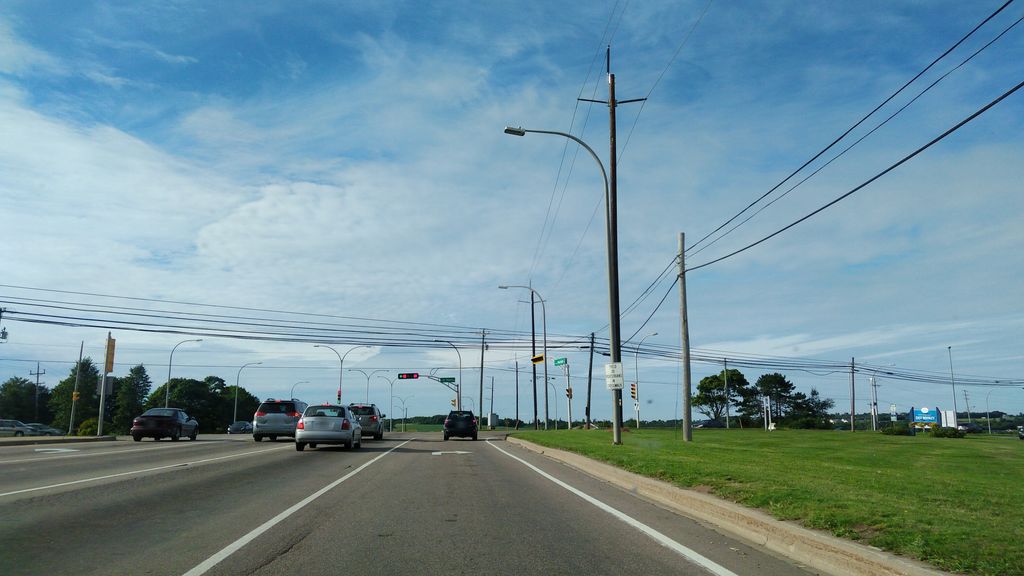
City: charlottetown